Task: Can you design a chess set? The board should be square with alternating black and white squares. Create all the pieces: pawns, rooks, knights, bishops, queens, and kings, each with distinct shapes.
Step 1122:
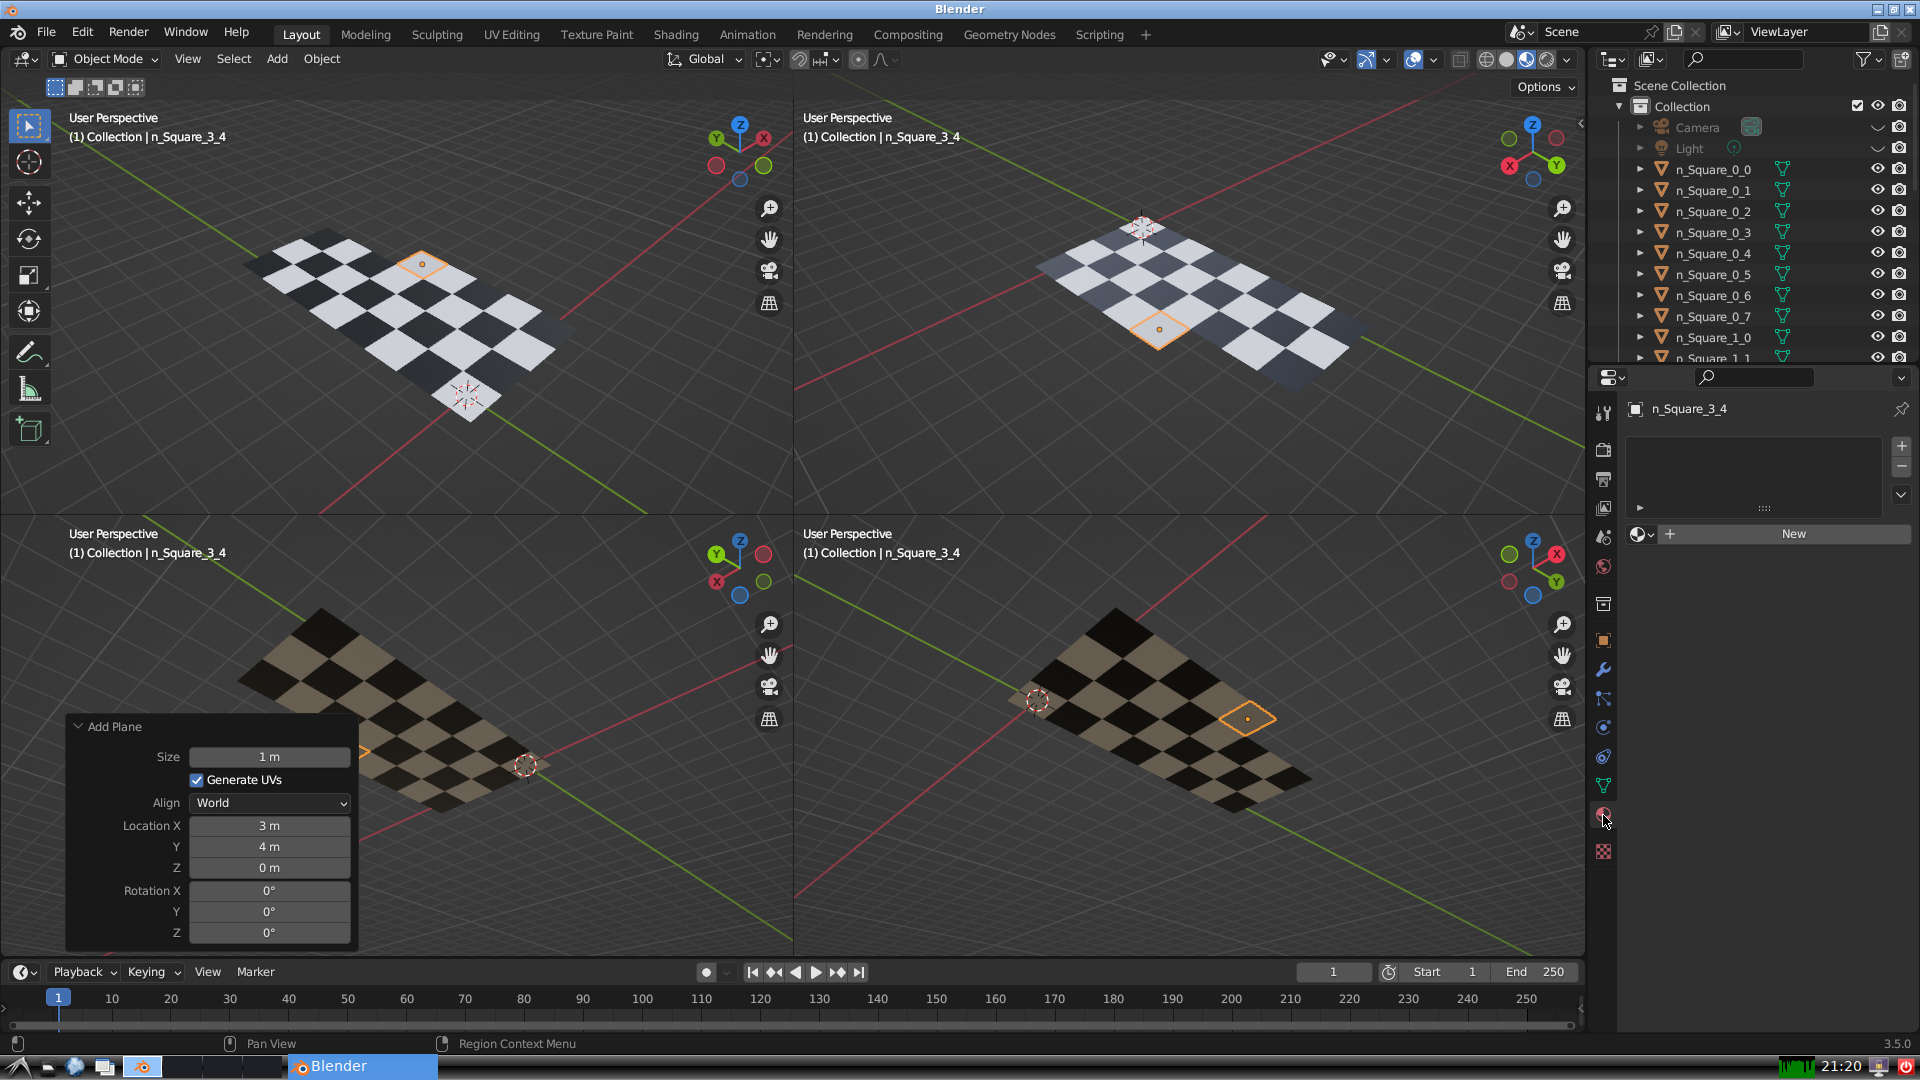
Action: {"mouse_move": [1636, 534]}